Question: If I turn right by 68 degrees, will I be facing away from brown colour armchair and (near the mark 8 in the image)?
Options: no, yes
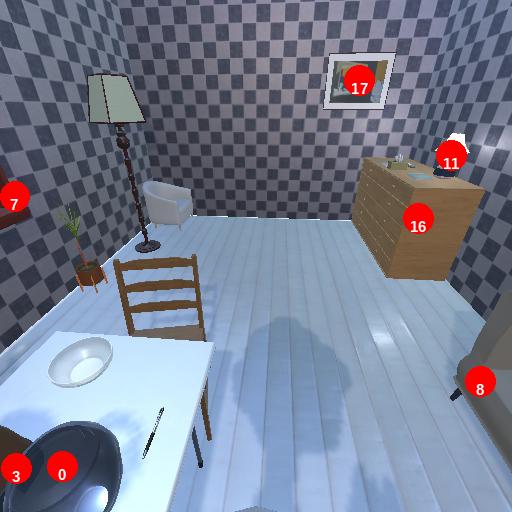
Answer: no